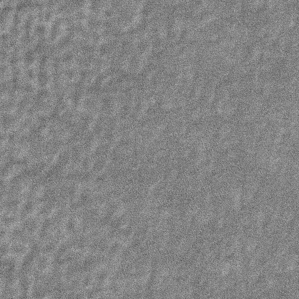
Label: frost